Interaction volume radius: 5 \u00c5
Interaction volume height: 20 \u00c5
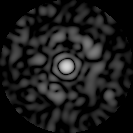
Disorder parameter: 0.8169